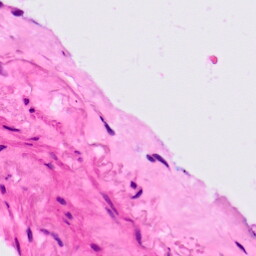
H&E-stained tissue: Lung